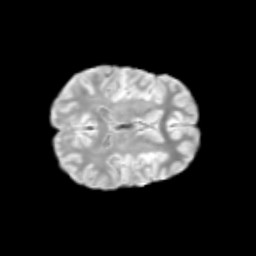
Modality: T2w
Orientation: axial
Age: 14
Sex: female
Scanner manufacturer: siemens
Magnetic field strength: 3 T
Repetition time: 3.8 s
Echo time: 0.07 s